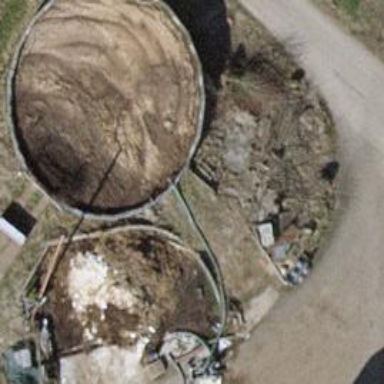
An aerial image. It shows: Storage tank that is man-made.